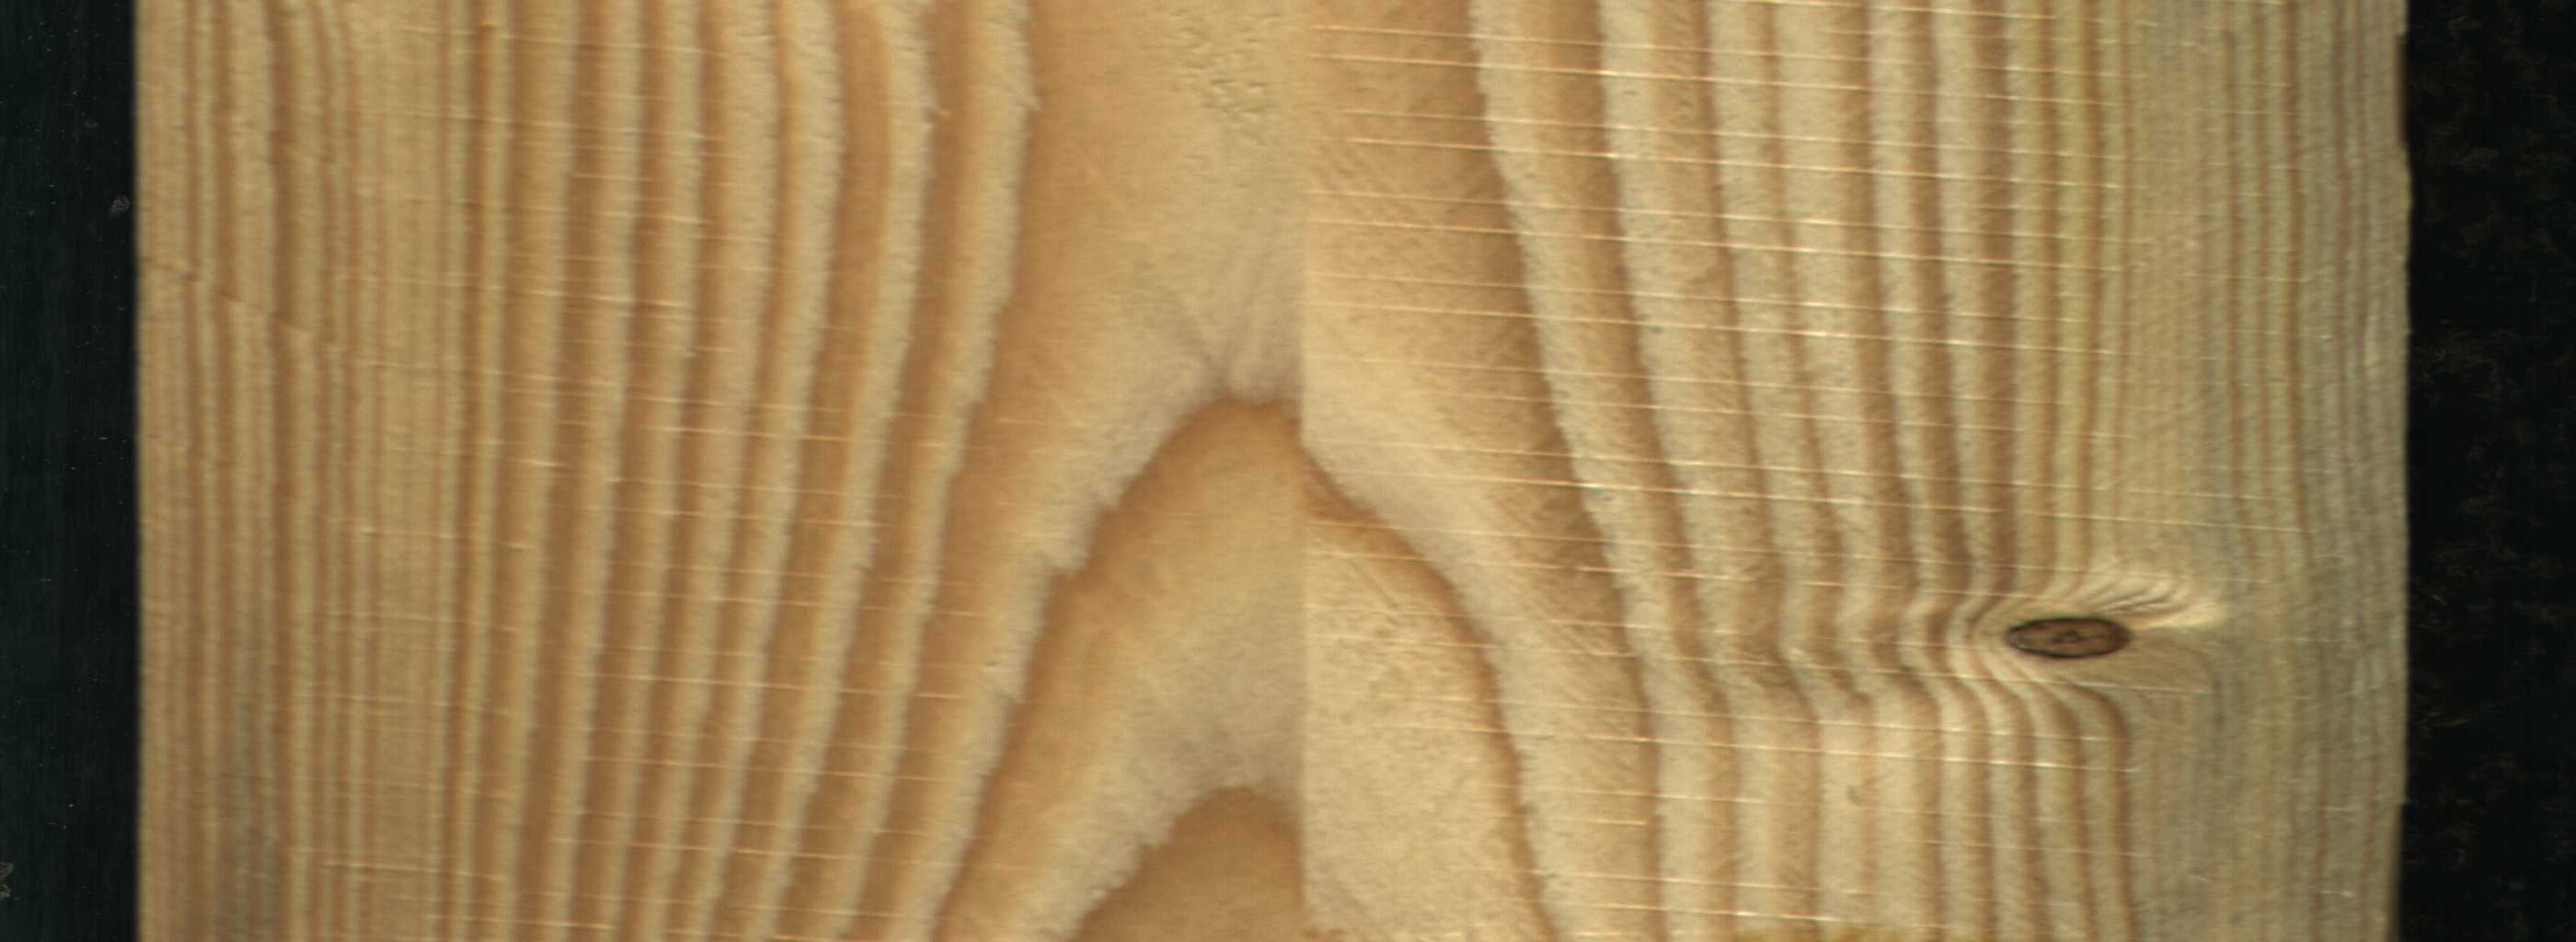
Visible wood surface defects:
Dead_Knot